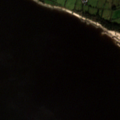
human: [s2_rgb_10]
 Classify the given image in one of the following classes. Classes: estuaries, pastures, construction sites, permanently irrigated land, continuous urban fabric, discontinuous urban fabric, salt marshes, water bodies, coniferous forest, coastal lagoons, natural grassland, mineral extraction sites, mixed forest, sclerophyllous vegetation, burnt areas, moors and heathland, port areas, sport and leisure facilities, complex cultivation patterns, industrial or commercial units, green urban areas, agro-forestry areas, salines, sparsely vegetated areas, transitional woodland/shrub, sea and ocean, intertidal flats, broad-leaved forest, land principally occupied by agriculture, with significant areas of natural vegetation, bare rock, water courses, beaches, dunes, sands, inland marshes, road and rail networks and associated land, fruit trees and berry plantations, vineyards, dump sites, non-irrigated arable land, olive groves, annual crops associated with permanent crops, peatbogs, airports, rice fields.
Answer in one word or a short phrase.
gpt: pastures, water bodies